Aerial crown-view tile of a tropical tree (Barro Colorado Island, Panama), acquired 20250217:
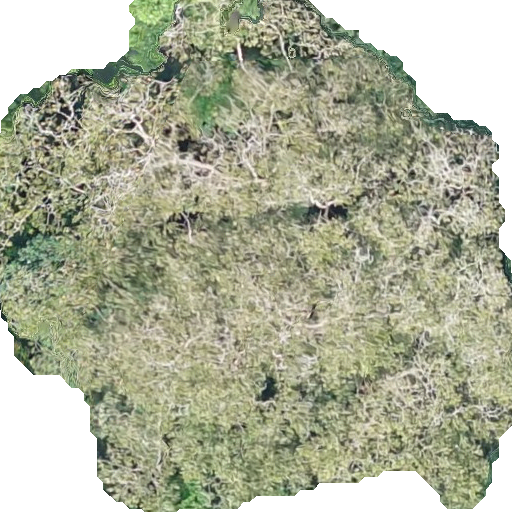
Species: Dipteryx oleifera
GBIF accepted scientific name: Dipteryx oleifera
Crown area: 322.893 m²